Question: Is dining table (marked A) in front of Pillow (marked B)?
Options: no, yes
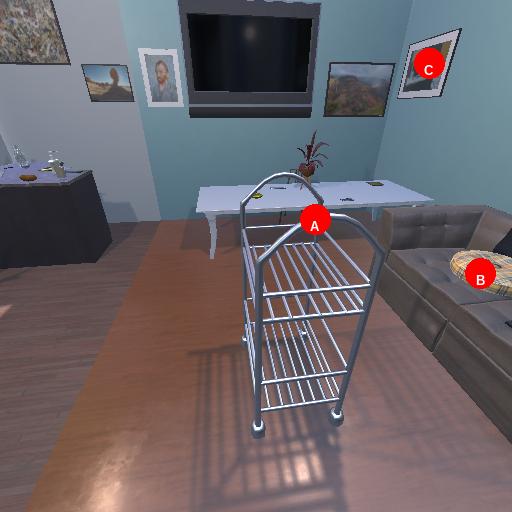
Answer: no